This is a demodulated (Hilbert-envelope) spectrum computed from a bearing vibration snapshot; the dashed markers indicate where each bearing fault type would appear (BPFO, BPFI, BSF, FTF). What is the most likely bearing condition (normal, inner_race, outer_race, ball)?
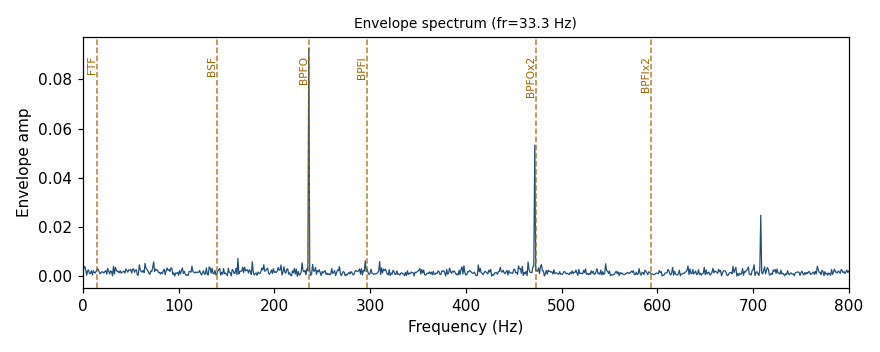
Answer: outer_race